Question: This program
'''
public class OddBehavior {
public static void main(String[] args){
String[] words = new String[3];
words[0] += "ify";
System.out.println(words[0]);
}
}
'''
has the following output:

I initialized an array of 3 'String's, which I thought would be 'null'. But by adding the string "ify" to the end of 'words[0]', the 'words[0]' got the value '"nullify"', i.e. it already contained the String '"null"' (the 'String', not the value 'null'!)
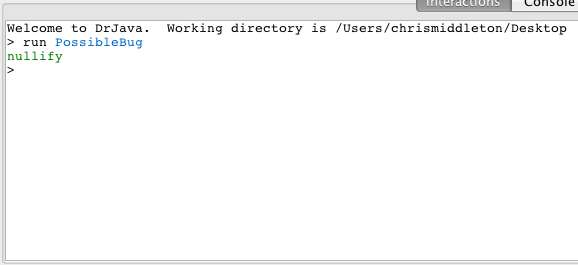
Answer: The code 'words[0] += "ify"' is equivalent to 'words[0] = words[0] + "ify"'. When Strings are concatenated with the '+' operator, Java internally uses a 'StringBuilder' to put them together. When 'null' is appended to a StringBuilder, it uses the literal '"null"' instead. That is why this happens.